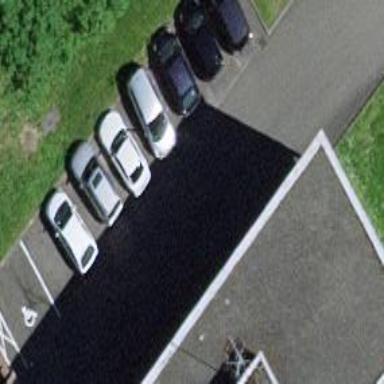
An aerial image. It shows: Parking area with surface.